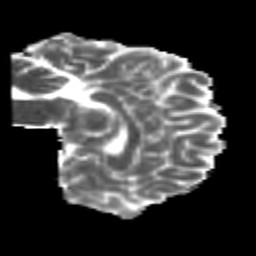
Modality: MD
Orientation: sagittal
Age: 22
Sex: male
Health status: healthy
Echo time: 0.074 s